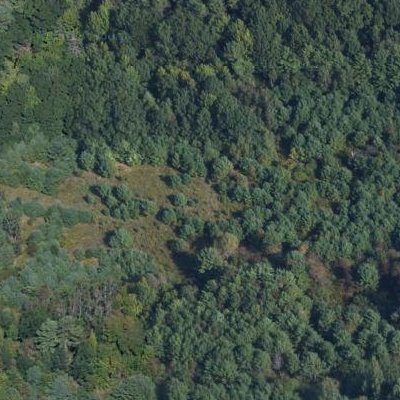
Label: Forest